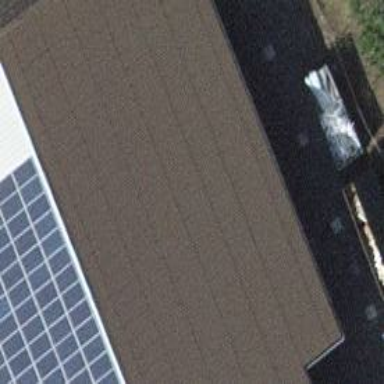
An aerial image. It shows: View of roof of building.